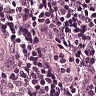
Metastatic tissue present: yes